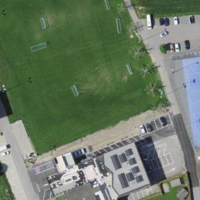
EUNIS habitat code: 55
Species observed at this site:
Streptopelia decaocto
Passer domesticus
Columba livia